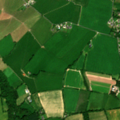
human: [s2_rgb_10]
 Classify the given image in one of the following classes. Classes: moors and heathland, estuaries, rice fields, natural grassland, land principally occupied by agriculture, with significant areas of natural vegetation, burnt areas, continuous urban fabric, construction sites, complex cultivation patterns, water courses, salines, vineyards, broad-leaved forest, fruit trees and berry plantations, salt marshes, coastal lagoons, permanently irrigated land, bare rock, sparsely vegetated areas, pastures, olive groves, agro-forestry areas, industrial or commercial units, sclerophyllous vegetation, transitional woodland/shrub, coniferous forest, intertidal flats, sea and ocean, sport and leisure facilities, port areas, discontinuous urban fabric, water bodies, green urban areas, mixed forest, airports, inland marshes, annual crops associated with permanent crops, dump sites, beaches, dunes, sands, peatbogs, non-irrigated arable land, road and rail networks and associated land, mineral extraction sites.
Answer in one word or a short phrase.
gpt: non-irrigated arable land, pastures, broad-leaved forest